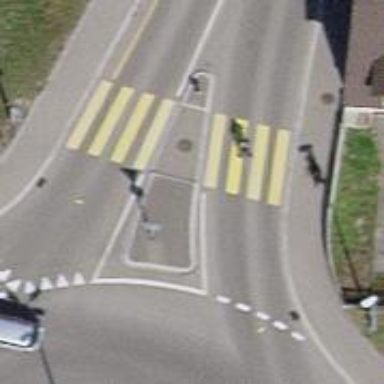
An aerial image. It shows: Uncontrolled crossing with zebra marking and island.